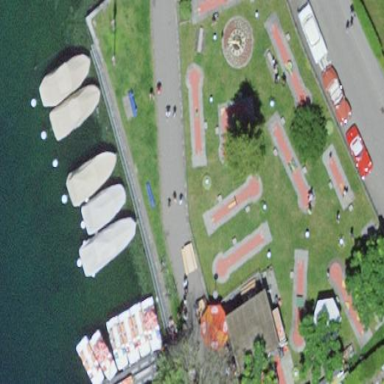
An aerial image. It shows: Miniature golf course.